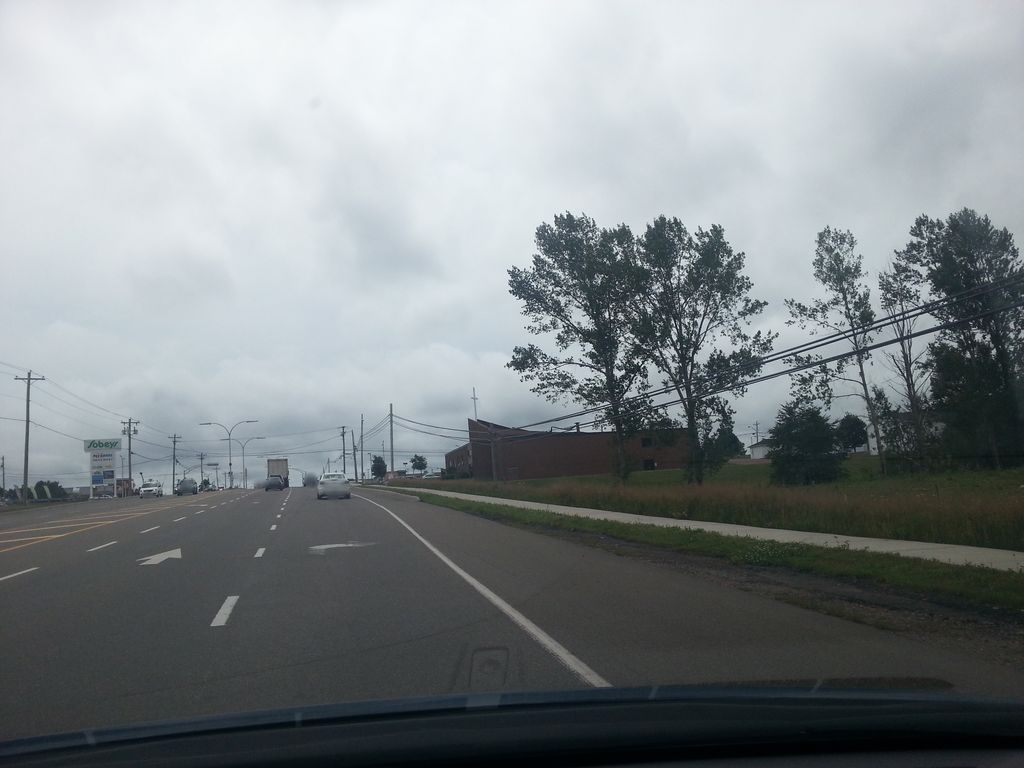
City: charlottetown